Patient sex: M
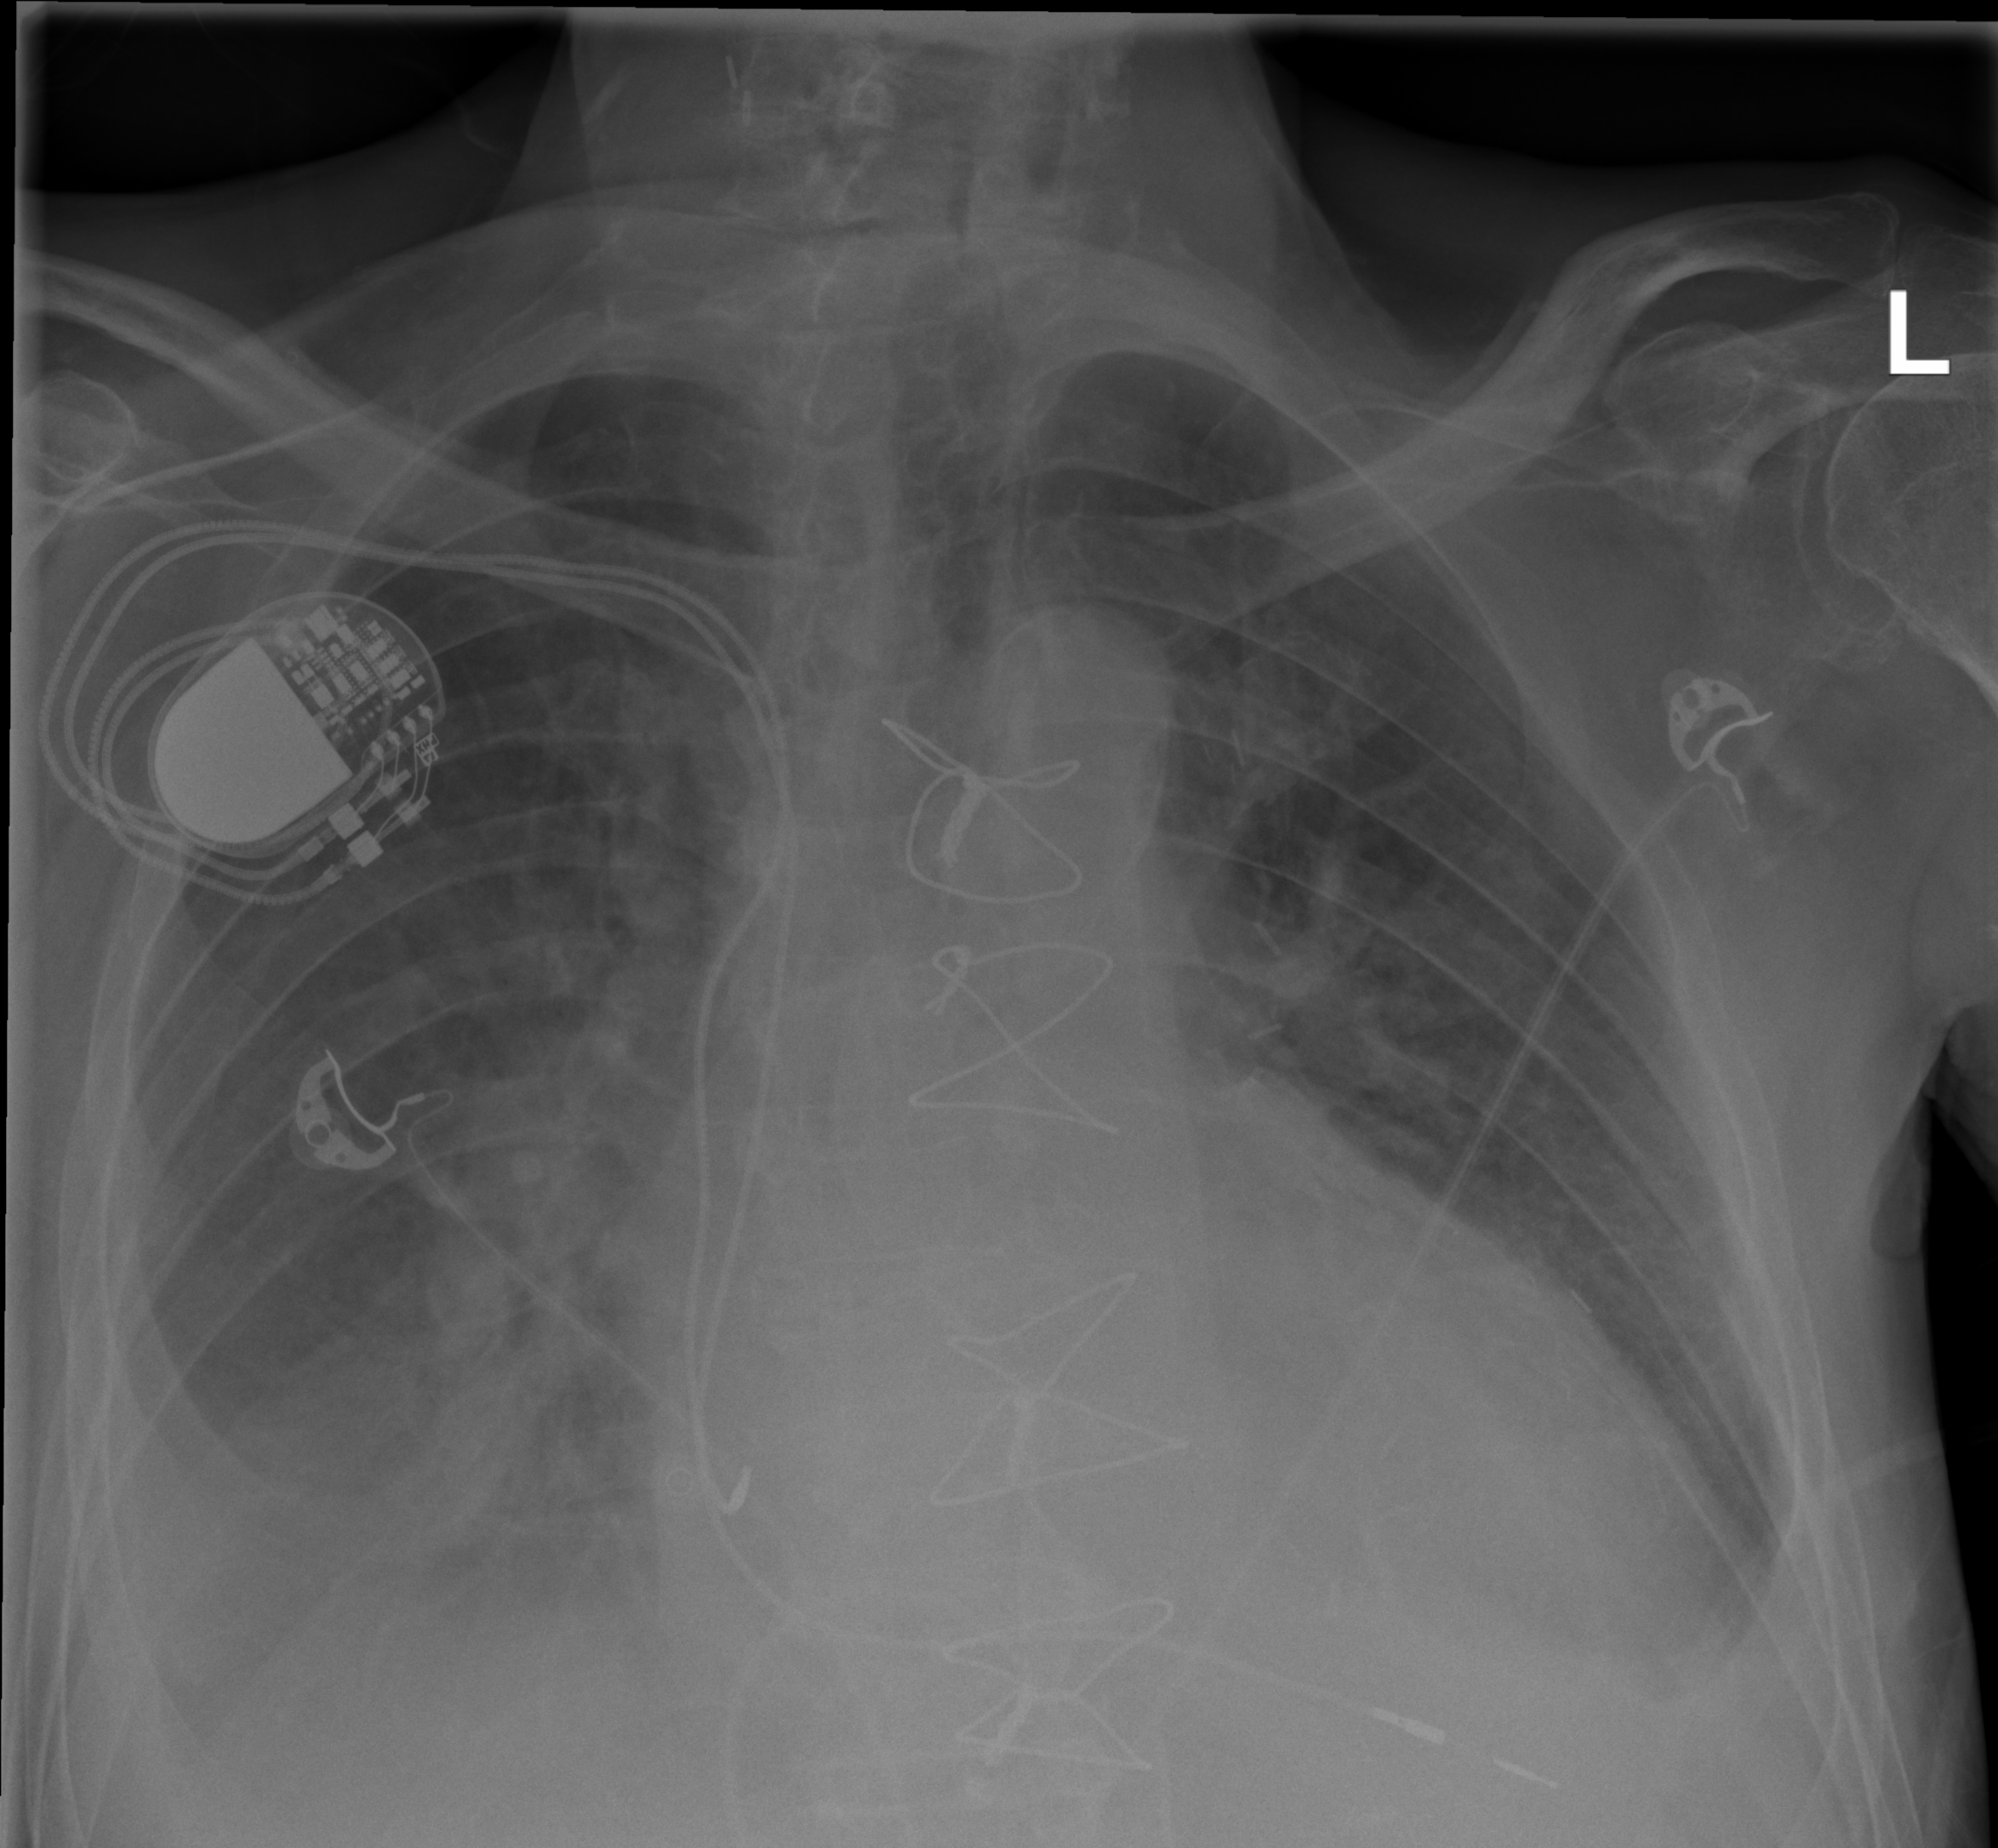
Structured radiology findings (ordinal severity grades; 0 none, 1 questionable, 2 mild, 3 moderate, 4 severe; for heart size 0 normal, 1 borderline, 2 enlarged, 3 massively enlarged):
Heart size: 2
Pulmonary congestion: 2
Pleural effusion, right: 3
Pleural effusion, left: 2
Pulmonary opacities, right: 1
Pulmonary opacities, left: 1
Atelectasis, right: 2
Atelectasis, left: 2